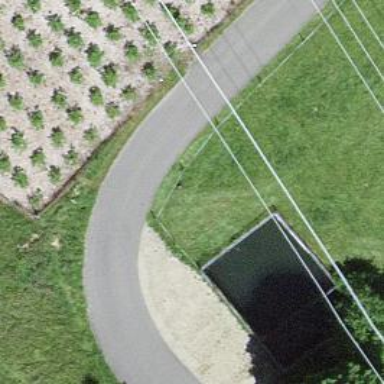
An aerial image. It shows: Paved track with grade1 quality. There are no sidewalks.